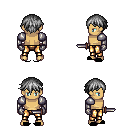
a pixel art fantasy rpg character, male body template, human, tanned skin, steel arm armor, gold greaves, gray short bangs hairstyle, metal gloves, black slippers, dagger, four views (front, back, left, right), 2x2 character sprite sheet, small pixel art, hard edges, no anti-aliasing